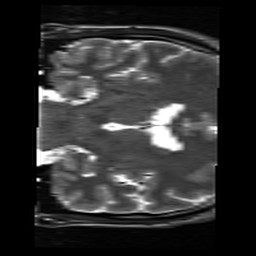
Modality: inplaneT2
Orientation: coronal
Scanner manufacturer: siemens
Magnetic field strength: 3 T
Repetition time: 6 s
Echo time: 0.057 s